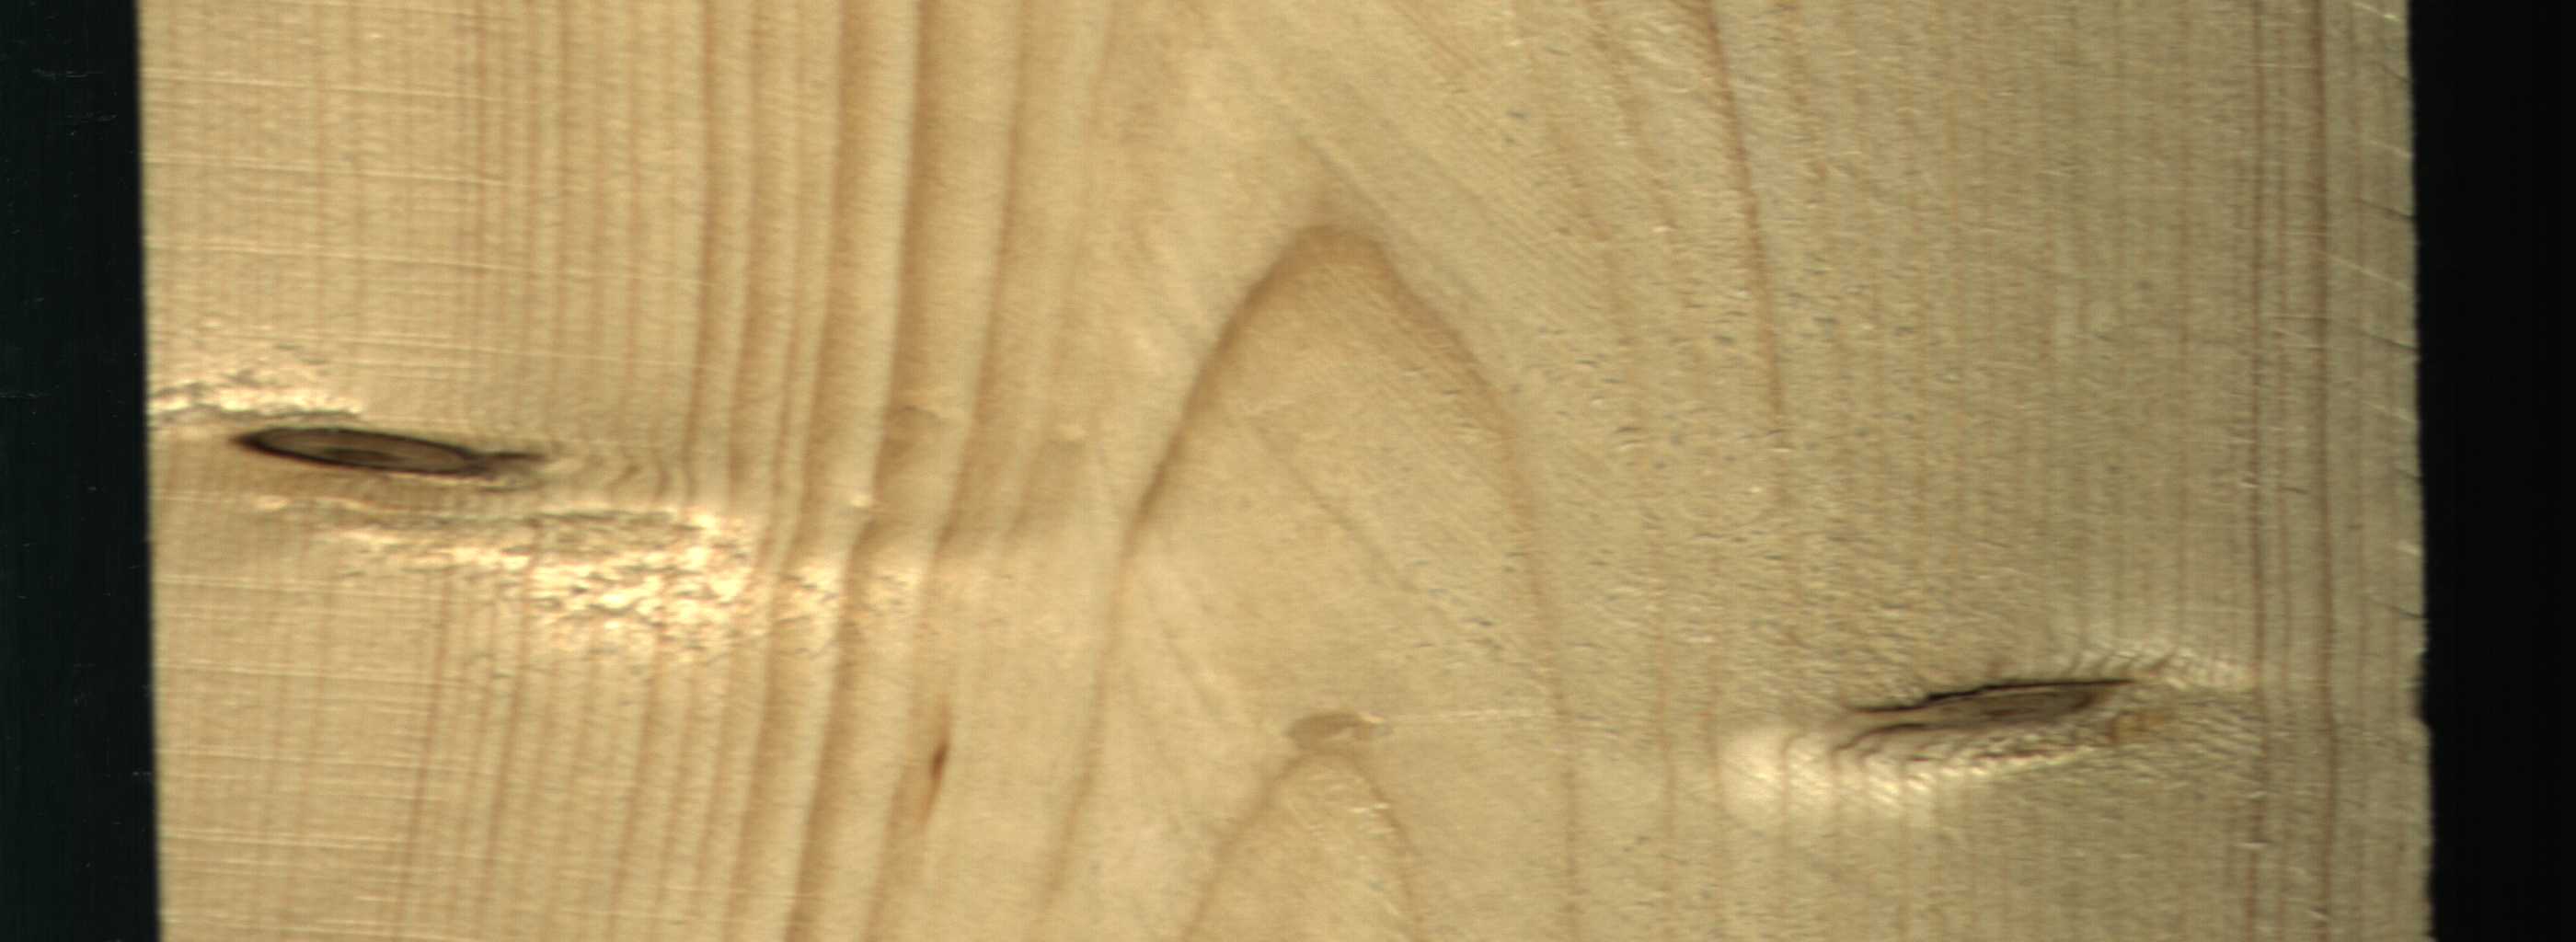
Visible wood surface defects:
Dead_Knot
Dead_Knot